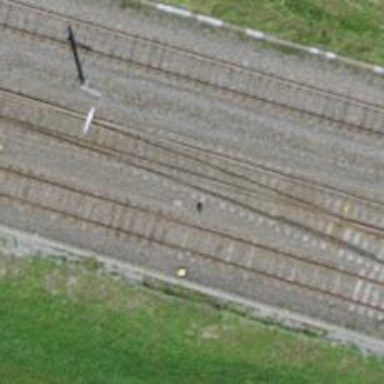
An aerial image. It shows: Single-track electrified railway siding with contact line for service.